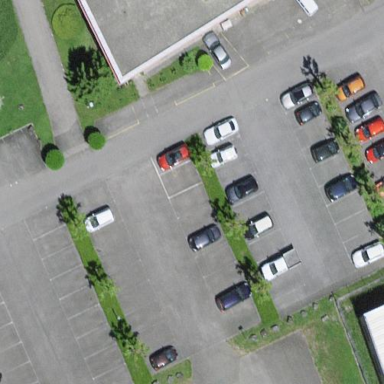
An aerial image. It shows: Parking area.